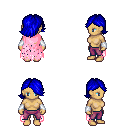
a pixel art fantasy rpg character, female body template, human, tanned skin, pink tattered cape, magenta pants, blue swoop hairstyle, white cloth bracers, four views (front, back, left, right), 2x2 character sprite sheet, small pixel art, hard edges, no anti-aliasing